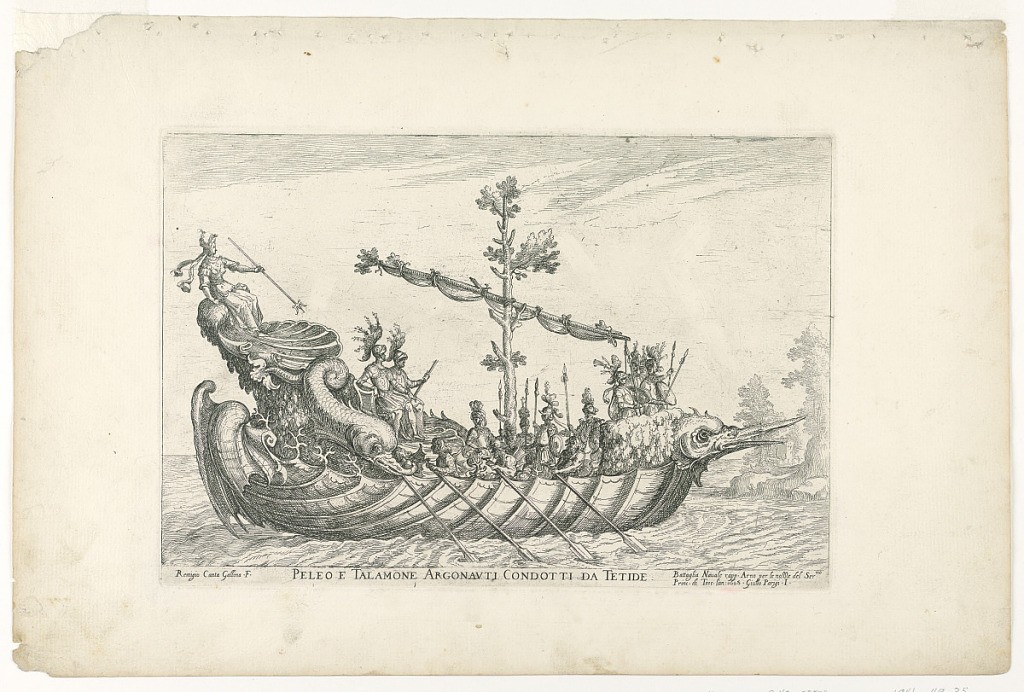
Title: Peleo e Talamone argonauti condotti da Tetide, from Vessels of the Argonauts for the wedding celebration of Cosimo de' Medici in 1608, plate 8
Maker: Remigio Cantagallina, Italian, ca. 1582–1656
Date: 1608
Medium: etching on laid paper
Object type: Print
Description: The ship of Peleus and Talamon, emphemera from the wedding festivities at the marriage of Cosimo de' Medici and Maria Magdalena of Austria in 1608.